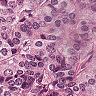
Metastatic tissue present: yes